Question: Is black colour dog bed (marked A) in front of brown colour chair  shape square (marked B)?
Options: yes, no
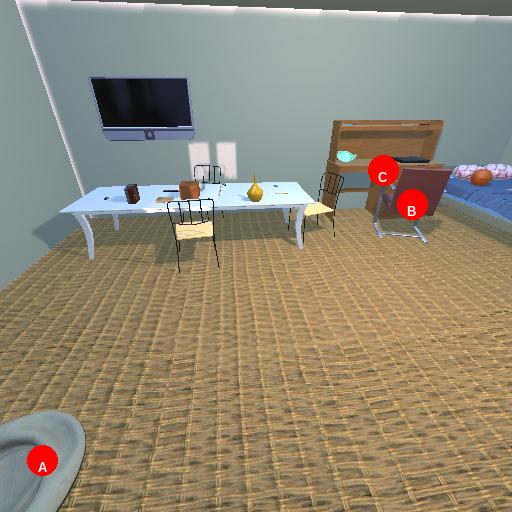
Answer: yes